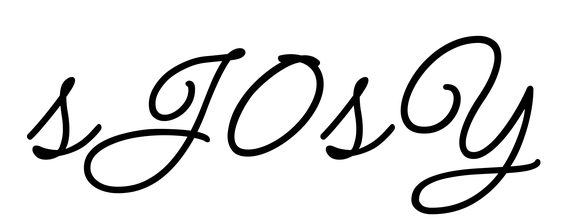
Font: MeowScript-Regular